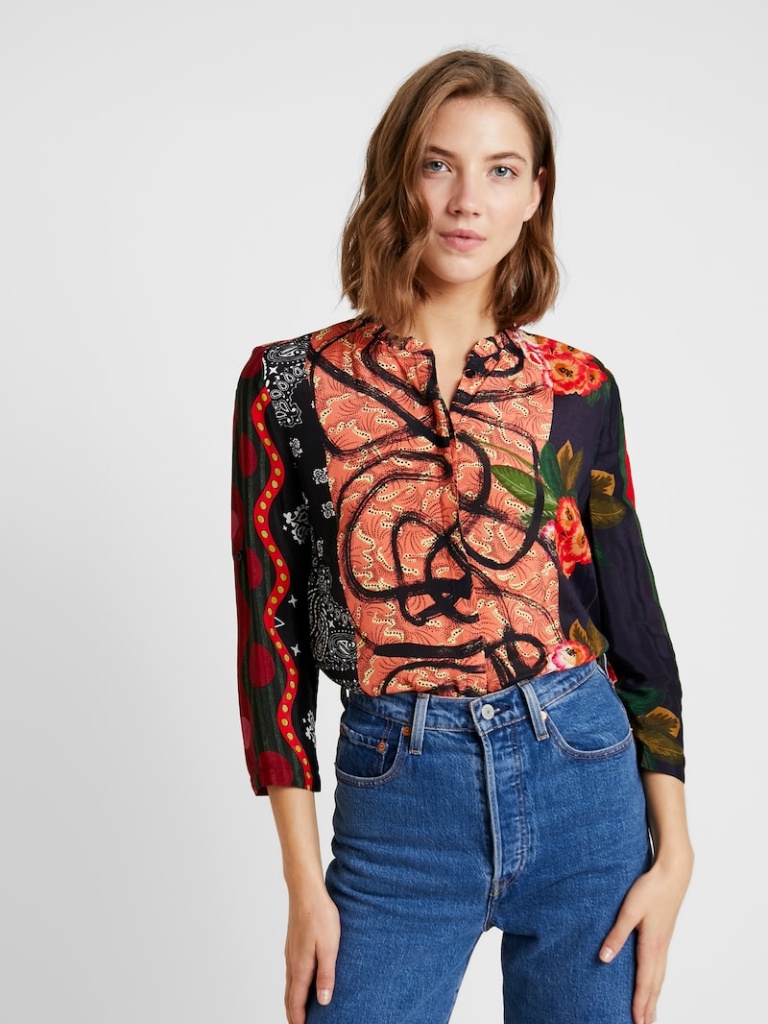
silk relaxed a long-sleeved with the sleeves down hip length French Tucked high blouse